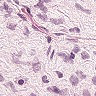
Metastatic tissue present: no